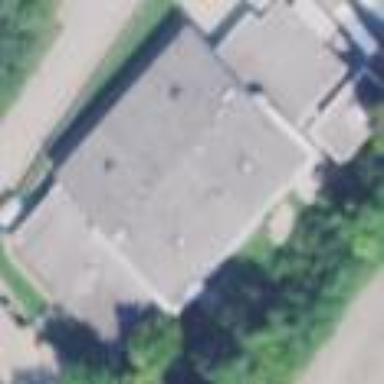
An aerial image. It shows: Sports centre building.